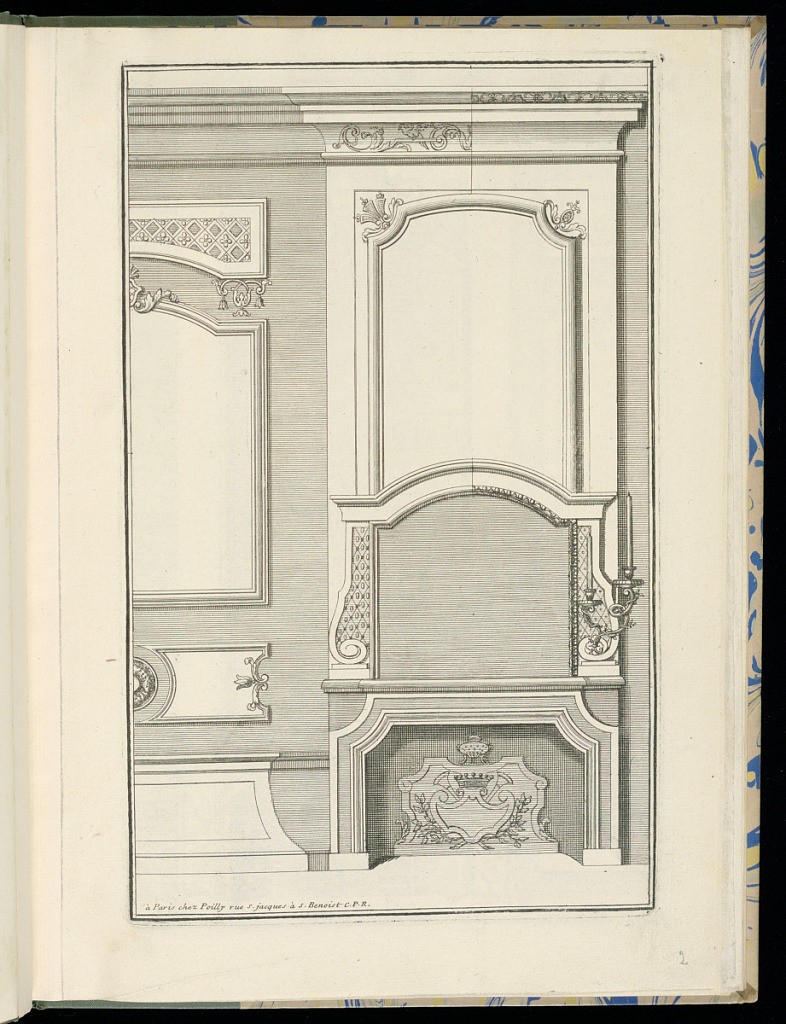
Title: Fireplace (Chimney Piece and Mantel) Design
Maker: François II de Poilly, French, 1666 – 1741
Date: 1712
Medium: Etching and engraving on laid paper
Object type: Print
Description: An interior wall elevation with a fireplace (chimney piece and mantel) to the right and wall paneling (boiseries) to the left. The backplate features a blank coat of arms. The over mantel design is split with two different designs offered. A wall sconce with two candles to the right. The designs feature moldings, running patterns, diaper pattern, palmettes, scrolling acanthus leaves, and fleurons. The paneling to the left includes a dado level, and horizontal panels and frames, with similar motifs, including rosettes, roundels, and strapwork.